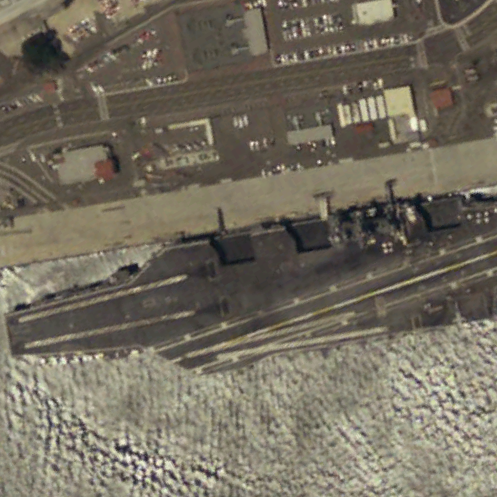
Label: aircraft_carrier